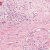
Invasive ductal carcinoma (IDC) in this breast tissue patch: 0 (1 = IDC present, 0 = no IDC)